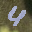
Label: 4